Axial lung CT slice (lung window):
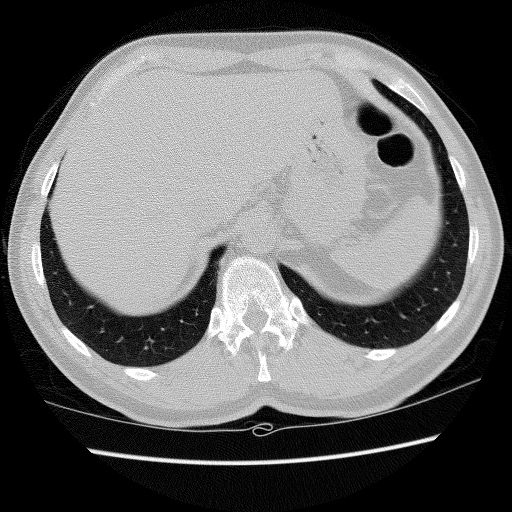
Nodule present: no